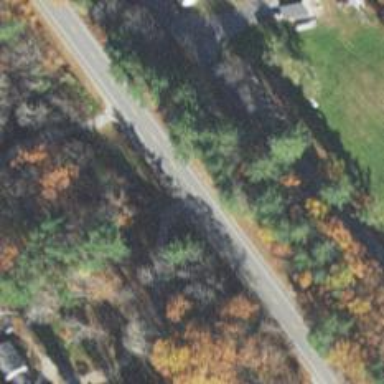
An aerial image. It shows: Secondary road with asphalt surface.